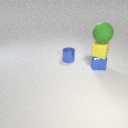
small blue metal cylinder behind small blue metal cube